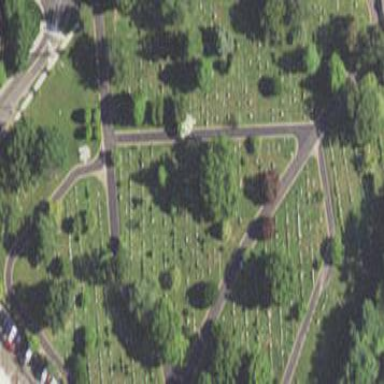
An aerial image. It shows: Sector in the cemetery.